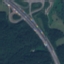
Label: Highway